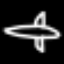
Label: airplane